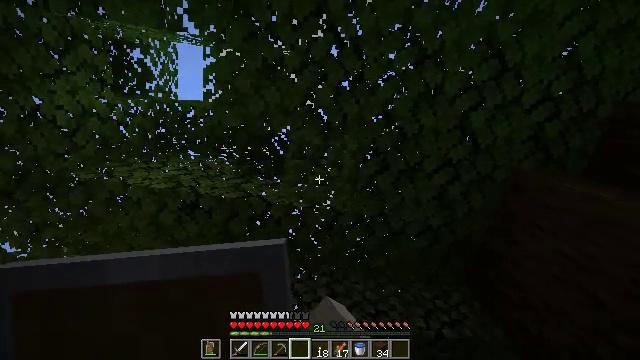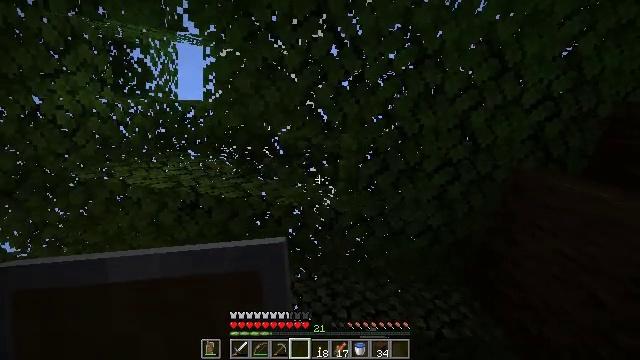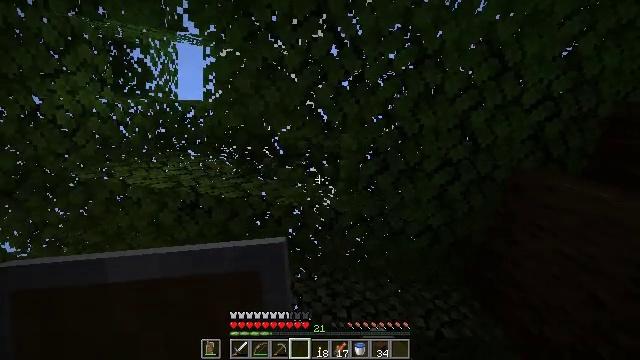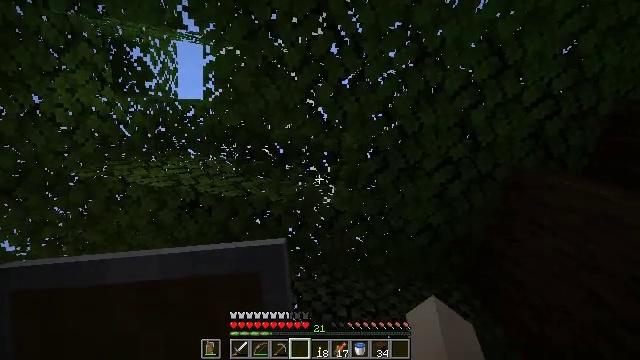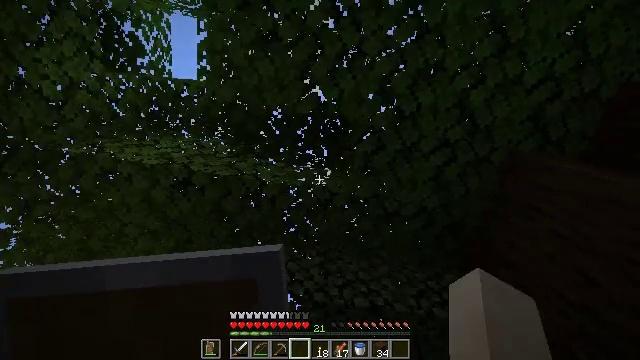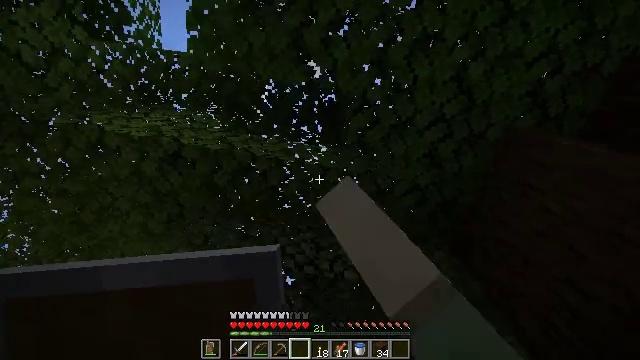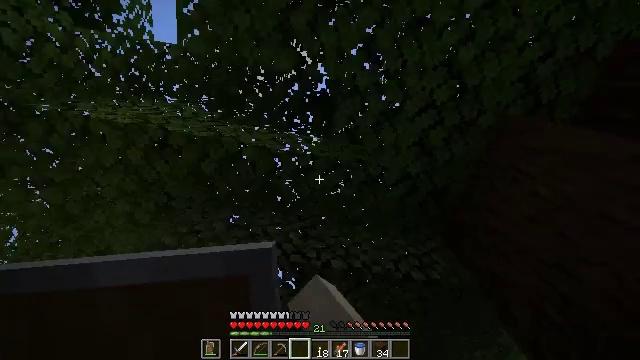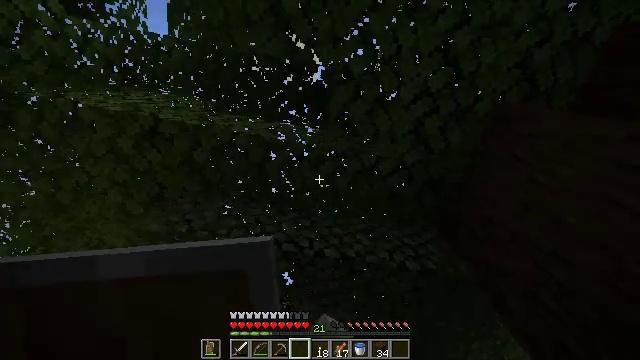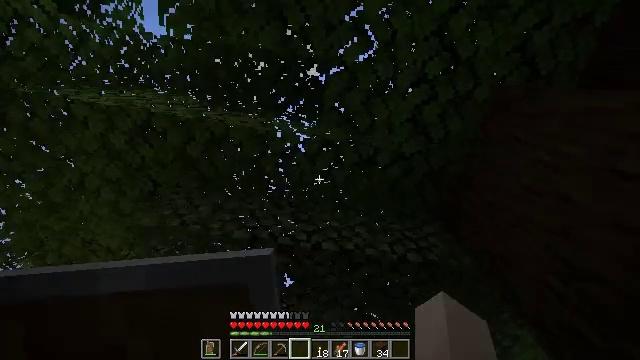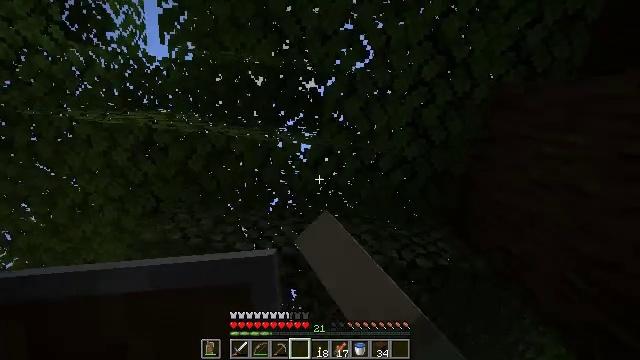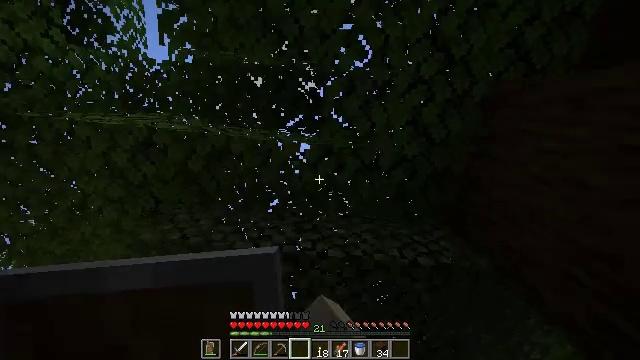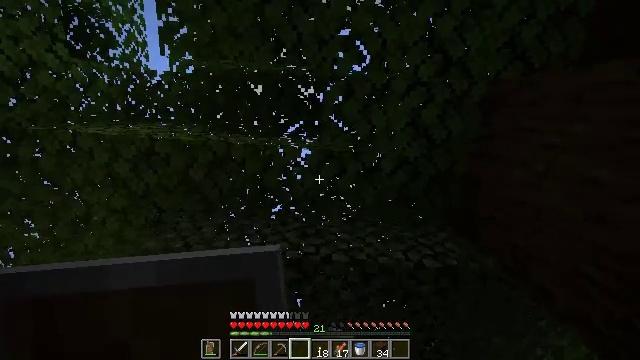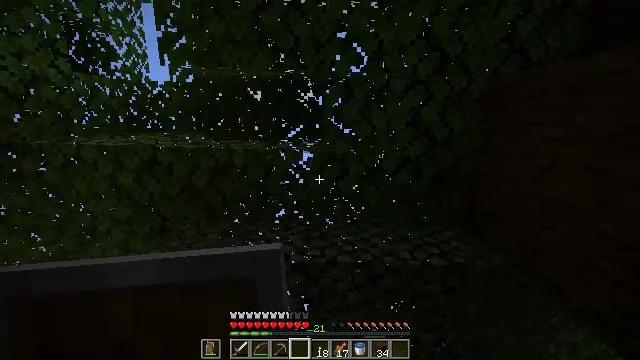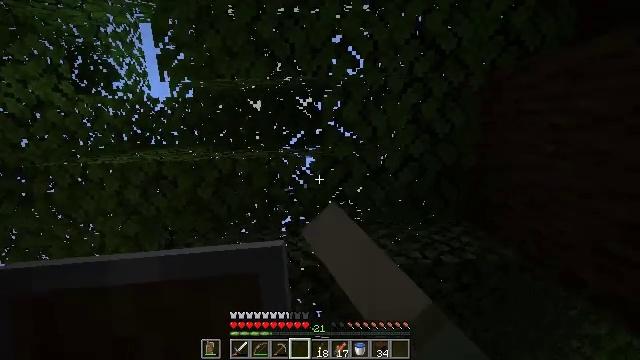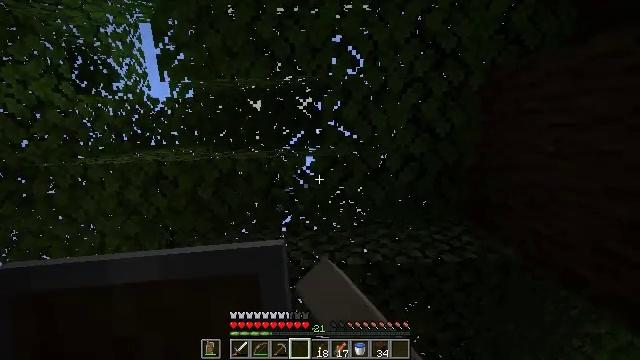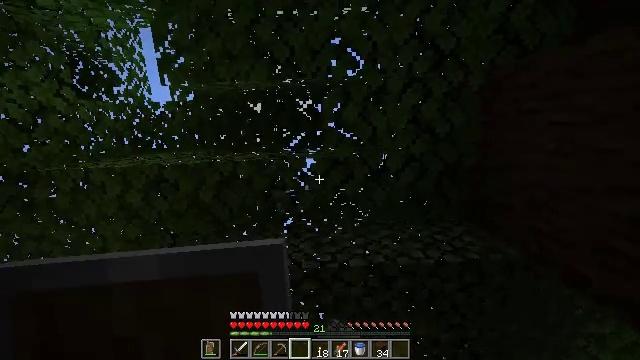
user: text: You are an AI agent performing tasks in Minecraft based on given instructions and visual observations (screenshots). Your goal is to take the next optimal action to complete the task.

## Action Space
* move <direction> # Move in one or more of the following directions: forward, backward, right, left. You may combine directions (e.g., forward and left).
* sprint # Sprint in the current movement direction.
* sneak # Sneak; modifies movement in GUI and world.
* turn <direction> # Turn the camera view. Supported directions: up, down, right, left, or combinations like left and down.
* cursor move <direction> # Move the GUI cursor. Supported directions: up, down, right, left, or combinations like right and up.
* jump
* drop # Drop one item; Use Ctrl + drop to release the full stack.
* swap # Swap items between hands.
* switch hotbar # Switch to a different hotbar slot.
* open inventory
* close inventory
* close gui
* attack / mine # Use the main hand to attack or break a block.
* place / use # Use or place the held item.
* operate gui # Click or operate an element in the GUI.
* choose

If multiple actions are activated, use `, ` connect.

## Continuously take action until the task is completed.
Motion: motion action
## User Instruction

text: Collect dark oak leaves by breaking them.
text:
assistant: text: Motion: attack / mine
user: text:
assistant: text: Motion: attack / mine
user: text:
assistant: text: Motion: move forward, attack / mine
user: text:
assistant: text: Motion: move forward and move right, turn right and down, attack / mine
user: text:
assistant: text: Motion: move forward and move right, turn down, attack / mine
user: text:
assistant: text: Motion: move forward and move right, attack / mine
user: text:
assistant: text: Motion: move forward, attack / mine
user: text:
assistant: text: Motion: move forward, turn left and up, attack / mine
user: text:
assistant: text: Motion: turn left and up, attack / mine
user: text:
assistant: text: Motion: attack / mine
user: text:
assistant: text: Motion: turn left and up, attack / mine
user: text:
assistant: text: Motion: turn left, attack / mine
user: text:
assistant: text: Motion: turn left and up, attack / mine
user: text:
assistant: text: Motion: attack / mine
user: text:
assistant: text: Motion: attack / mine
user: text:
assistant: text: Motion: attack / mine
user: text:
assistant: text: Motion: turn left and down, attack / mine
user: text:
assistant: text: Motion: turn left, attack / mine
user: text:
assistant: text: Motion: turn left and down, attack / mine
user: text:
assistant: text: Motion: turn left and down, attack / mine
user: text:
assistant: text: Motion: attack / mine
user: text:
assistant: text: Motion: turn left and down, attack / mine
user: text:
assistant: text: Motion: attack / mine